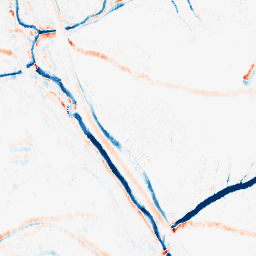
Category: morphological
Decomposition family: morphological_ellipse
Decomposition parameters: operation: average
width: 10
height: 5
Upsampling method: bspline
Upsampling parameters: scale: 4
Upsampling scale: 4